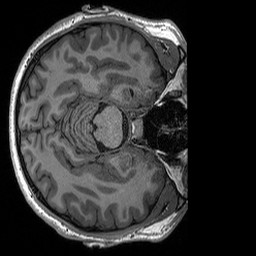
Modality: T1w
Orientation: axial
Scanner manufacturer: siemens
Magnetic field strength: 3 T
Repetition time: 2.3 s
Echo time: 0.00298 s